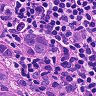
Metastatic tissue present: yes